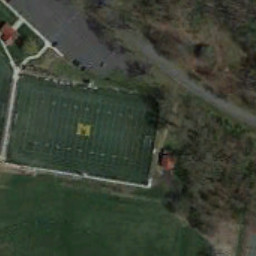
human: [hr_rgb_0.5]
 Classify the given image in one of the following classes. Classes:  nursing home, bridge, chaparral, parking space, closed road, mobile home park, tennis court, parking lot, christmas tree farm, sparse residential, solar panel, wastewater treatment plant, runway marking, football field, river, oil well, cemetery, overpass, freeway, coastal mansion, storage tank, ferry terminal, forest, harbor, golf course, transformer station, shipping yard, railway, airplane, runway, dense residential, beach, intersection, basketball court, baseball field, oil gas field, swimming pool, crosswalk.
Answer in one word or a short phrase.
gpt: football field